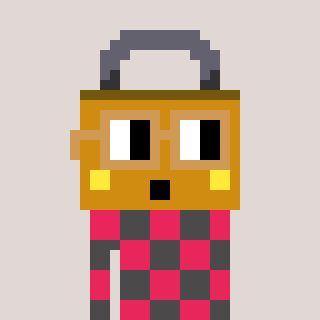
a pixel art character with square brown glasses, a lock-shaped head and a grayscale-colored body on a warm background